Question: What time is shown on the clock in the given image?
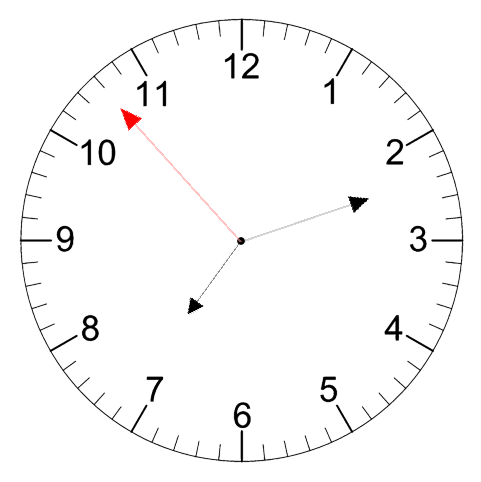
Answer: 07:11:53